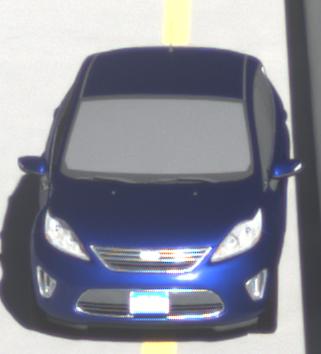
Make: Ford
Model: Fiesta
Detailed model: ’09 Sedan (seventh series)
Model produced from: 2010
Model produced until: 2017
Doors: 4
Color: blue
Road condition: dry road
Daytime: morning or afternoon
Contrast: high contrast